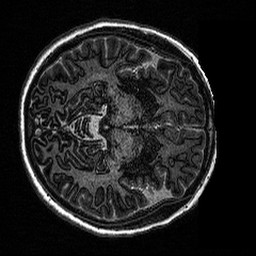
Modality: MP2RAGE
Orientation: axial
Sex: female
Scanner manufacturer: siemens
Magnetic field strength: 3 T
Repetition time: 5 s
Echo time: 0.00292 s